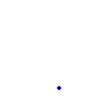
Particle: proton